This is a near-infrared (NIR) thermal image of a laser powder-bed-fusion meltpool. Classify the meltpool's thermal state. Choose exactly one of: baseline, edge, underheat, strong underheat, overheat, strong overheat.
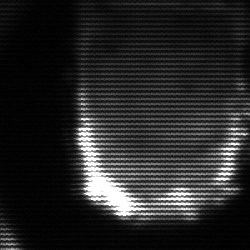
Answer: baseline